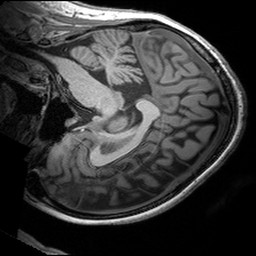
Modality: T1w
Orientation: sagittal
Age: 30
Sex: female
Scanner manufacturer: siemens
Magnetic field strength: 3 T
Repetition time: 2.53 s
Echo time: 0.00299 s